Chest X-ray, PA view. Patient: 42 years old, sex M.
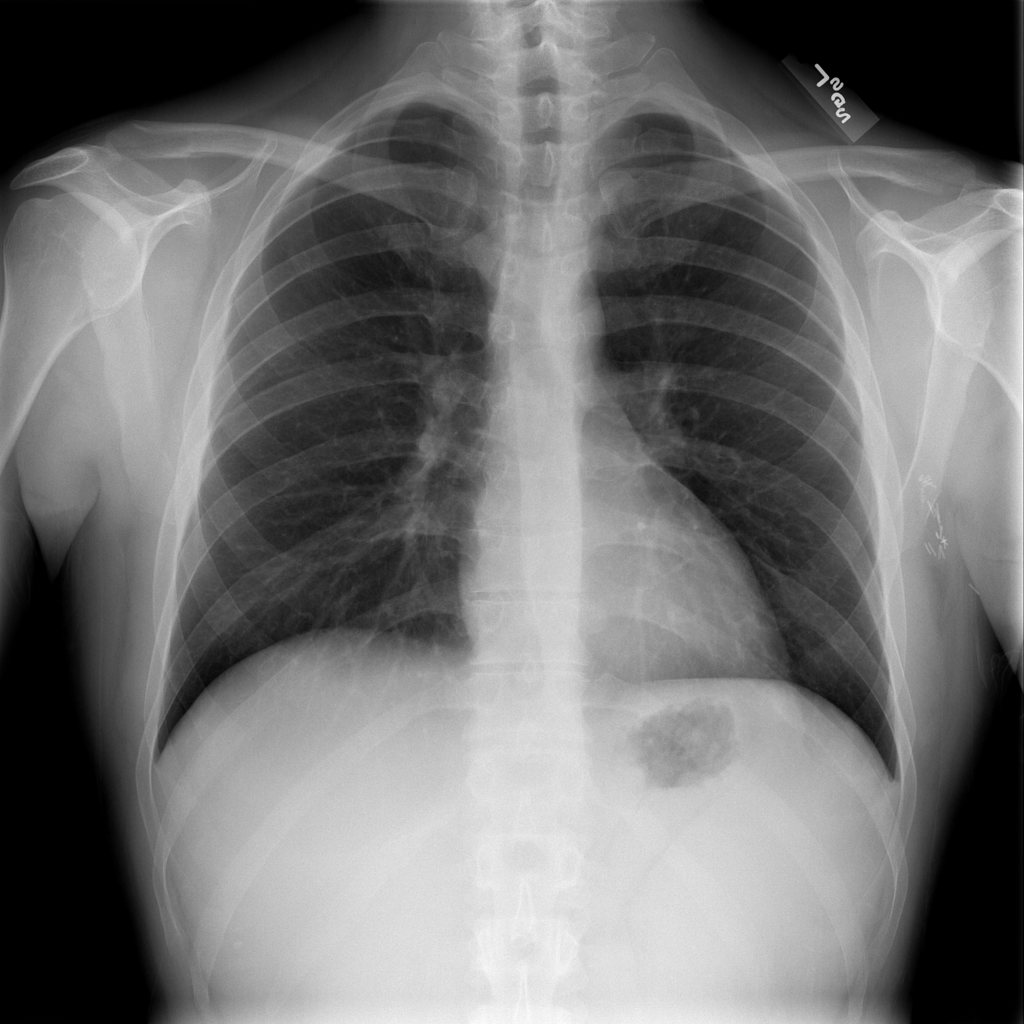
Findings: No Finding